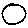
Label: circle